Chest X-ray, PA view. Patient: 37 years old, sex F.
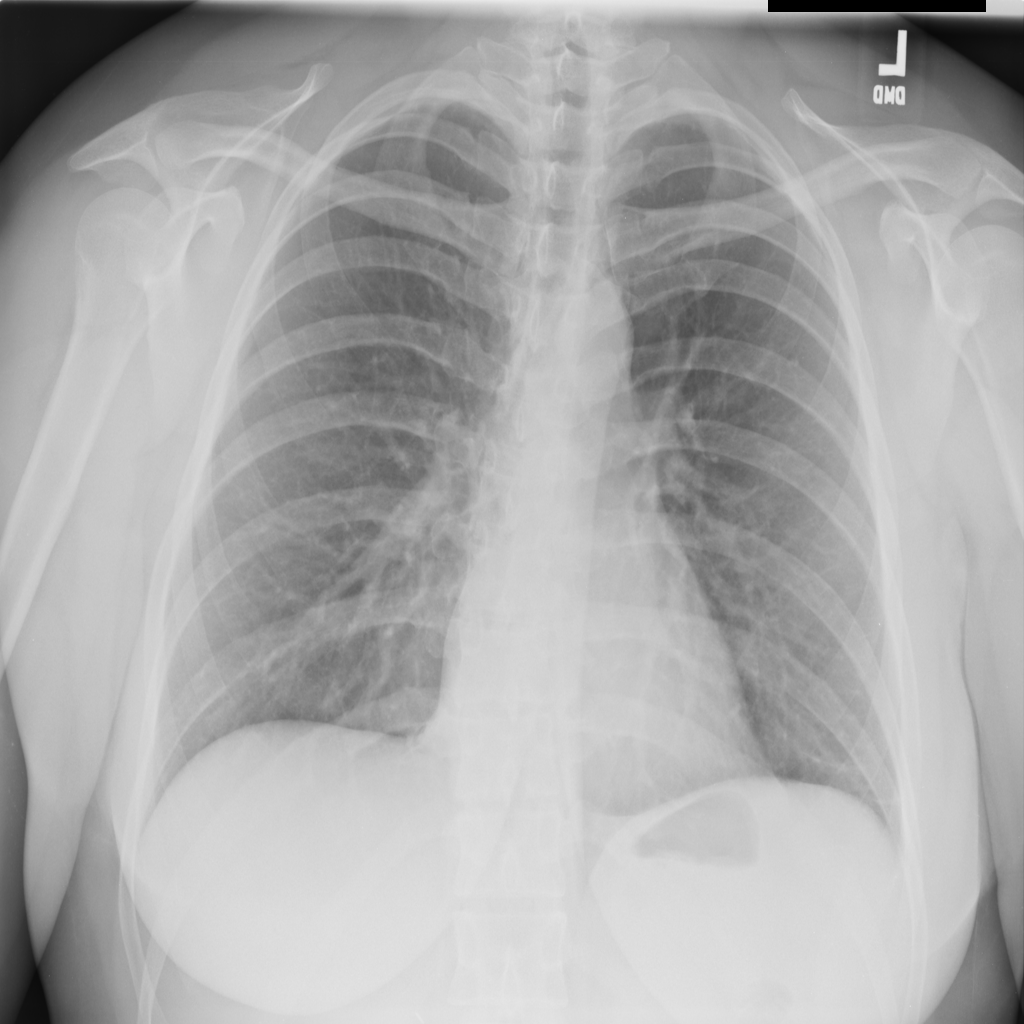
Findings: No Finding